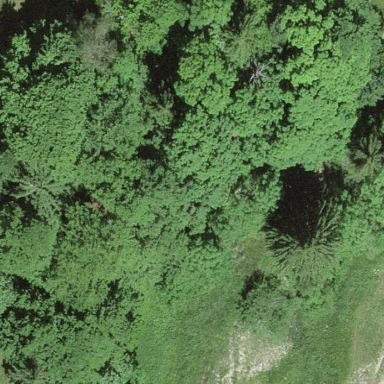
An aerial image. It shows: Forest area.